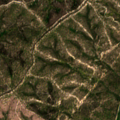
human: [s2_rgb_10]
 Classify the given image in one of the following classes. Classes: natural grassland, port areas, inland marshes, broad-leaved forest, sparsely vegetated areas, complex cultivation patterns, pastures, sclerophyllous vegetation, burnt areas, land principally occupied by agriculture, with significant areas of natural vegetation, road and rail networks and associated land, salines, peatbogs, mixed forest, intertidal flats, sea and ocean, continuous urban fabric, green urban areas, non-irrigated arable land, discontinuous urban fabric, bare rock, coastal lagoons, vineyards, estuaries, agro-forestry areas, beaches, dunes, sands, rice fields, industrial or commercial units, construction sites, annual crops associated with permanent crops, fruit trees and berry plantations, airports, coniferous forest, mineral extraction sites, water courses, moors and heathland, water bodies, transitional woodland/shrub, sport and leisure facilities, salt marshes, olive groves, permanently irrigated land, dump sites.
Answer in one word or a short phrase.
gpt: broad-leaved forest, transitional woodland/shrub